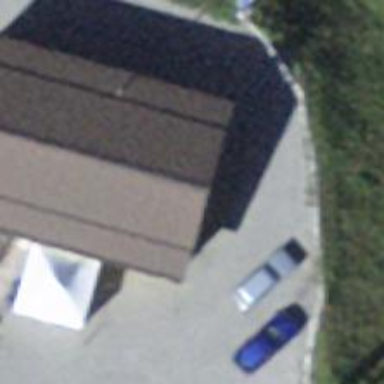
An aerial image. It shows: Car shop.